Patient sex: M
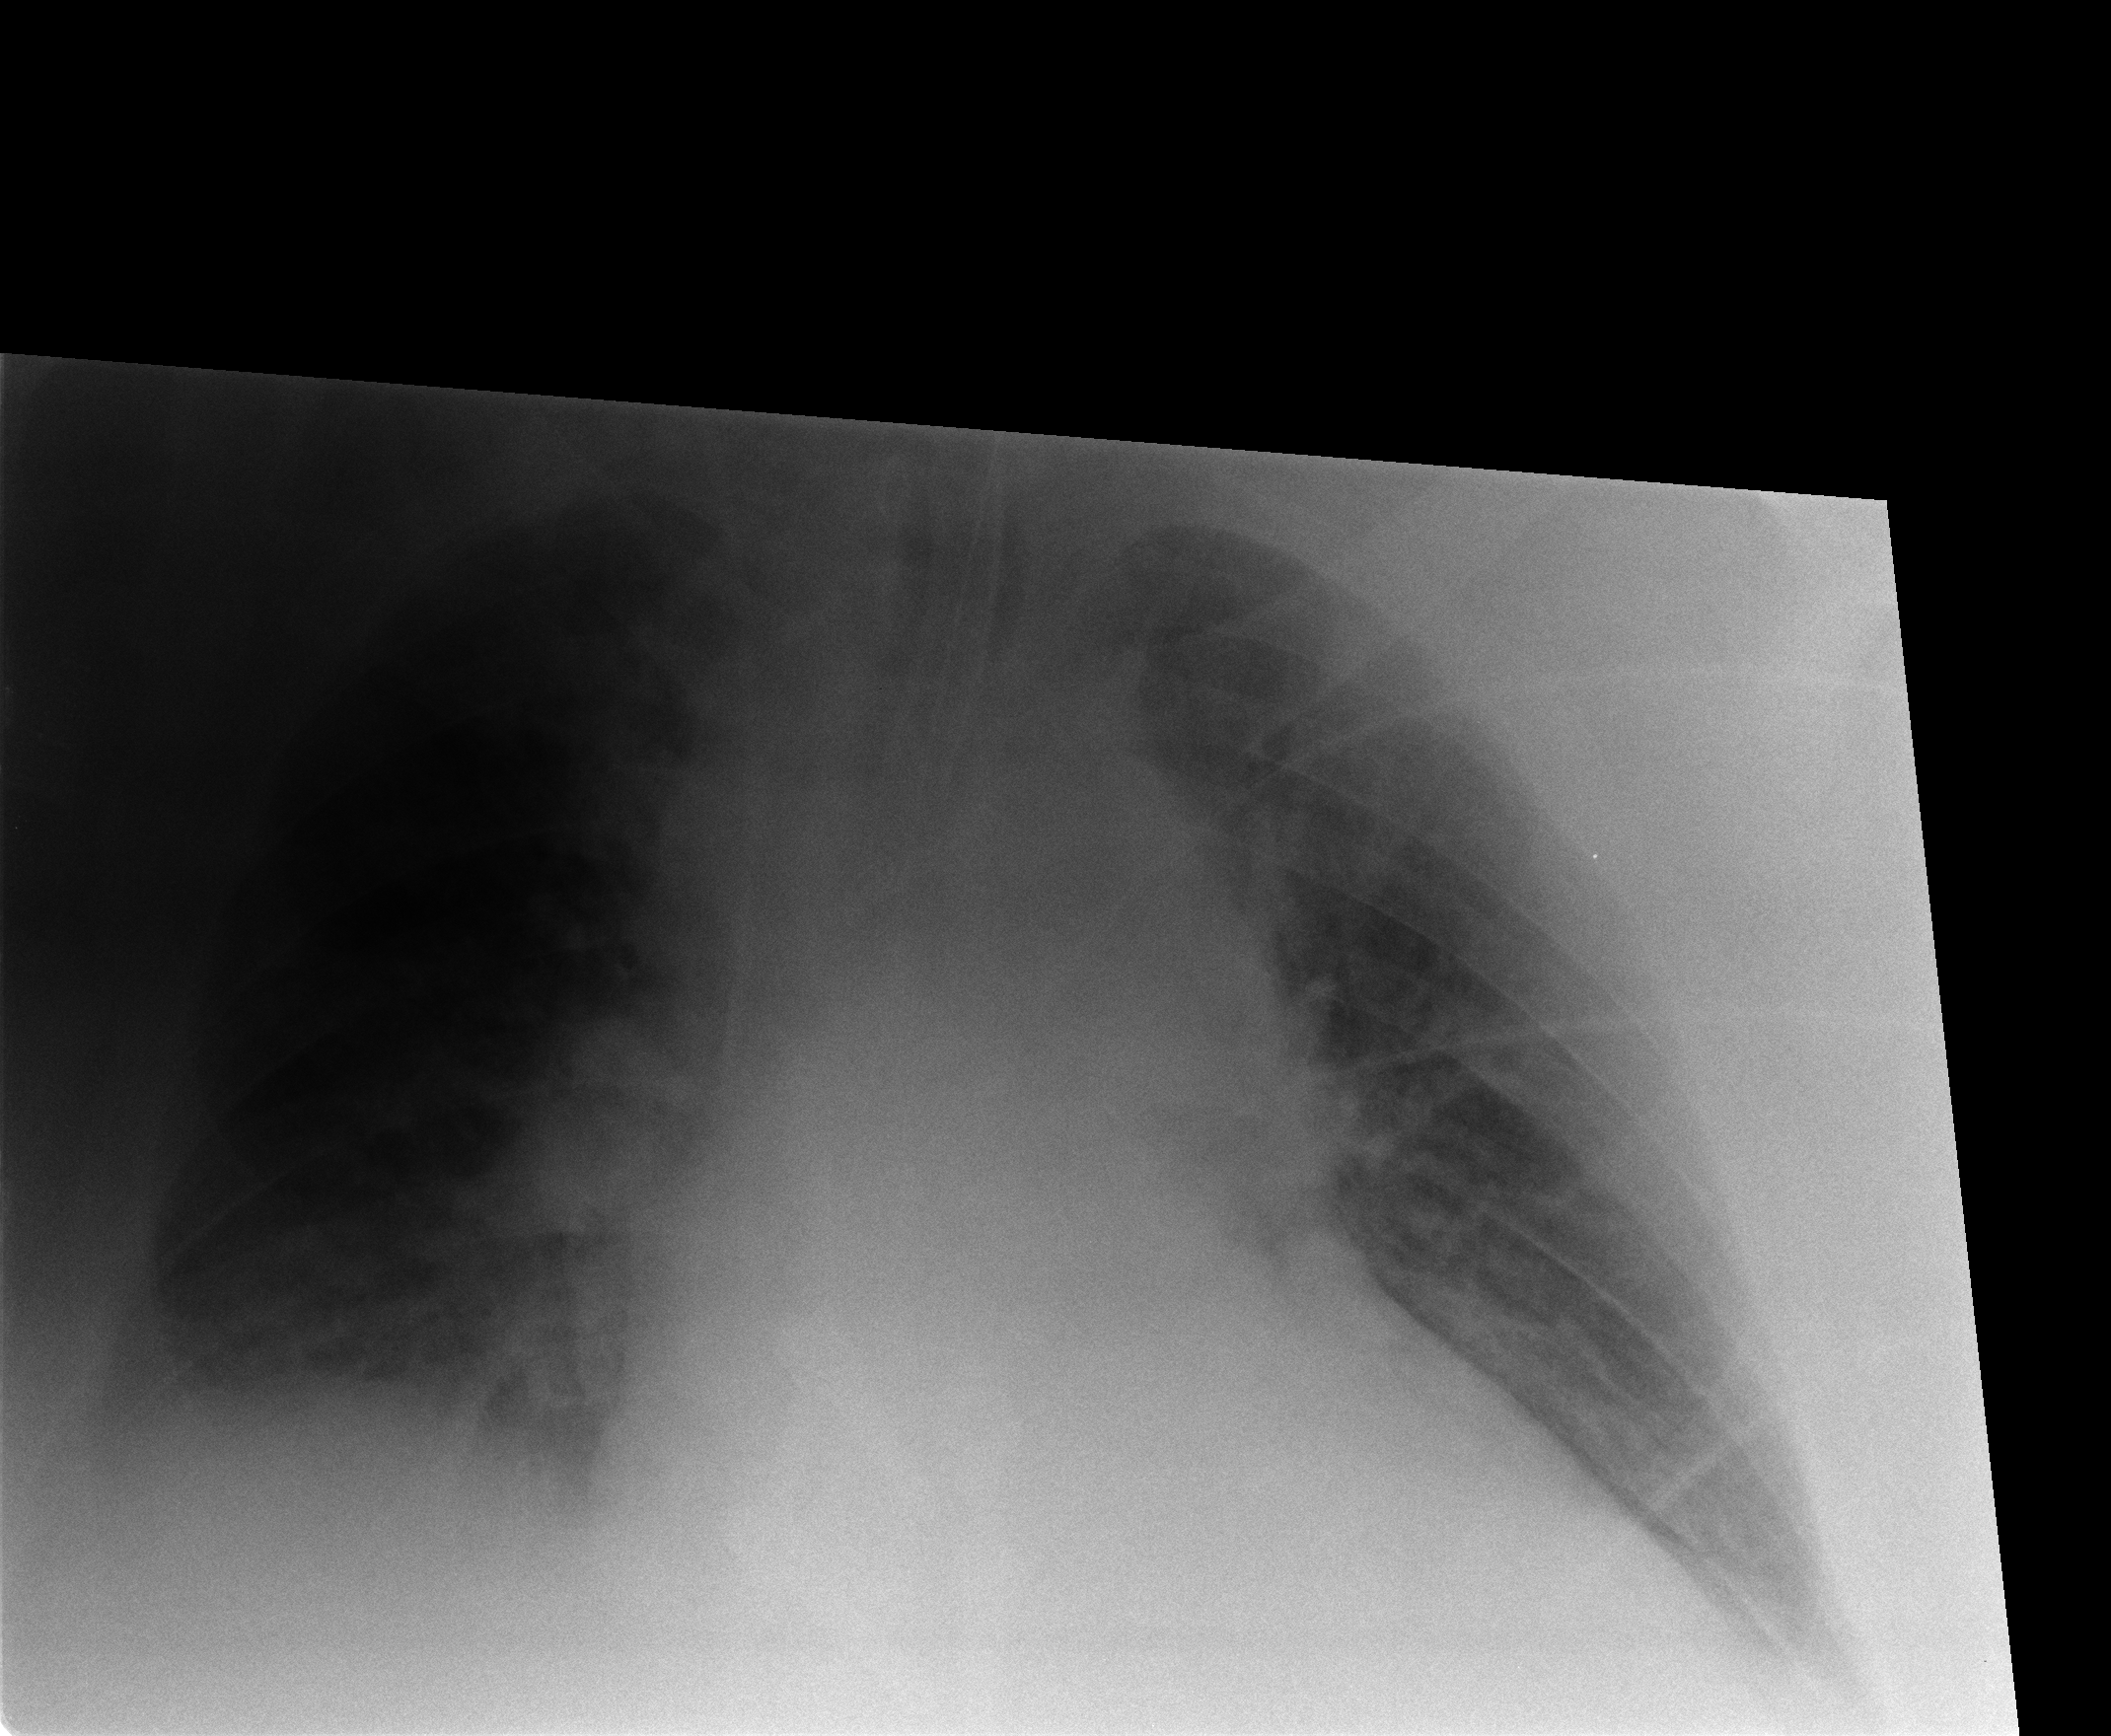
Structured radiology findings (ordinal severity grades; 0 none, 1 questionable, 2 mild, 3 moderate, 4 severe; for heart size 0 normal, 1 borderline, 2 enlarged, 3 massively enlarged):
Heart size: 2
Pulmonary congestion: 2
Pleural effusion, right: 2
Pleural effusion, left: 2
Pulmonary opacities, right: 2
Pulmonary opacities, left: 2
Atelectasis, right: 2
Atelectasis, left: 0